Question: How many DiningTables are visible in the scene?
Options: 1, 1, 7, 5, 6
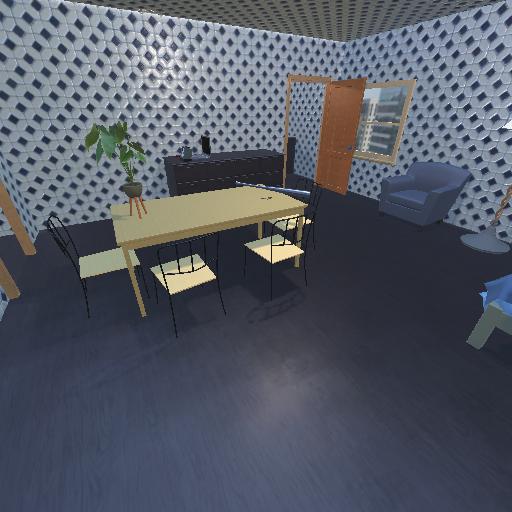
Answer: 1